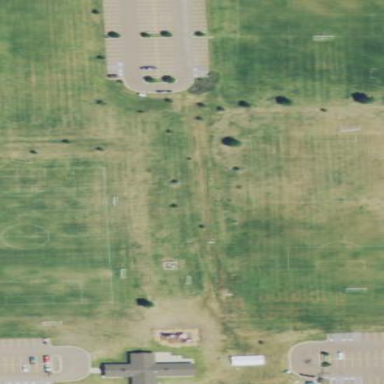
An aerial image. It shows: Soccer pitch for leisureland activities.